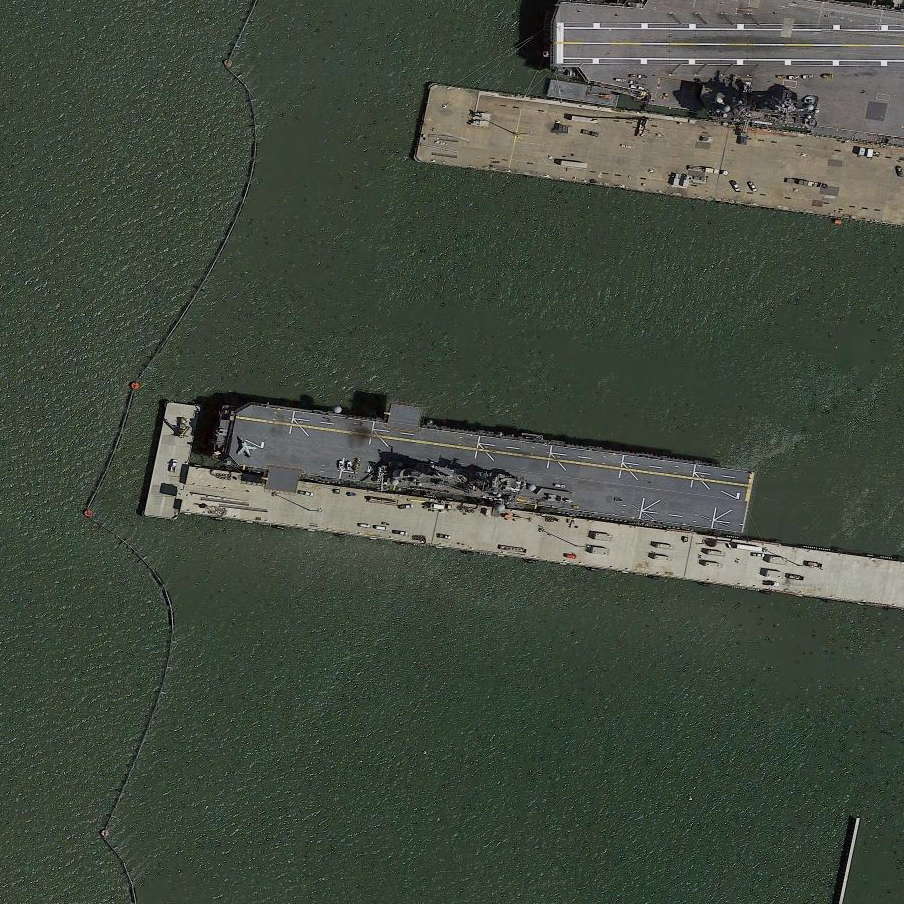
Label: assault